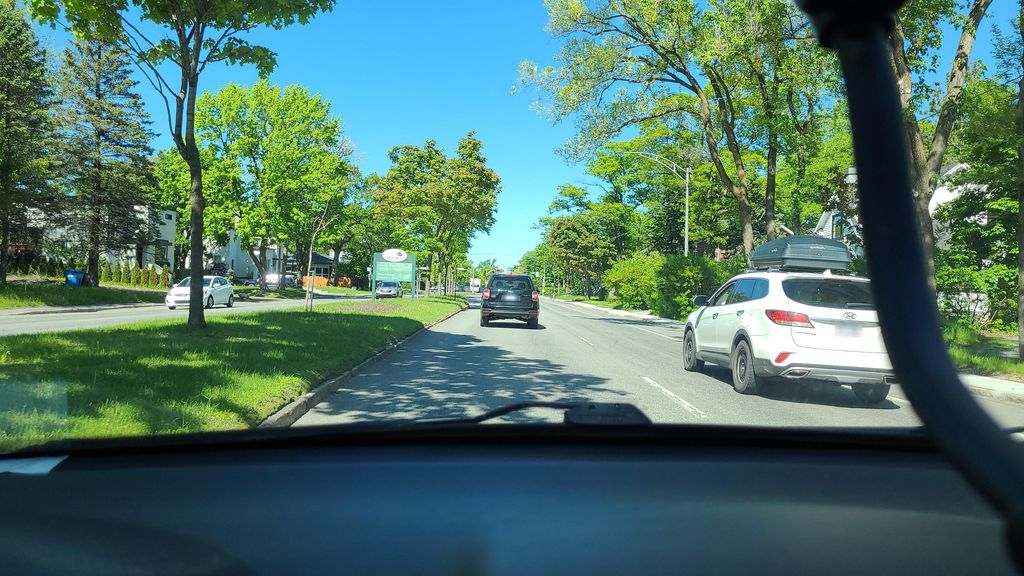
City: quebec_city